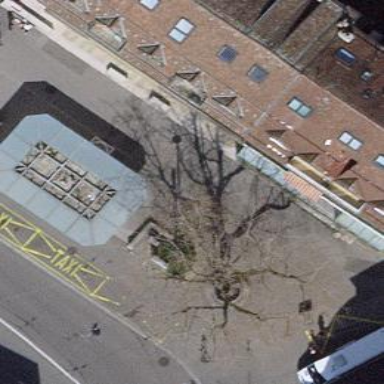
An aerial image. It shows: Building with ice cream shop.